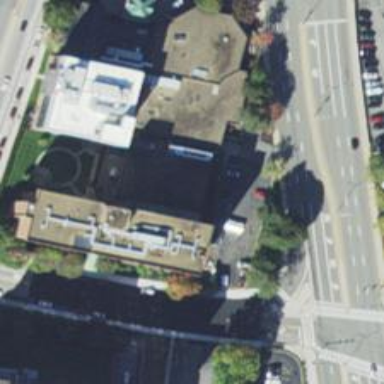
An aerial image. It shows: Healthcare clinic is depicted in the image.